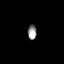
Tissue: prostate
Cell type: T cells
Senescence score: 0.7779
Nuclear area (px): 126
Mean DAPI intensity: 148.714